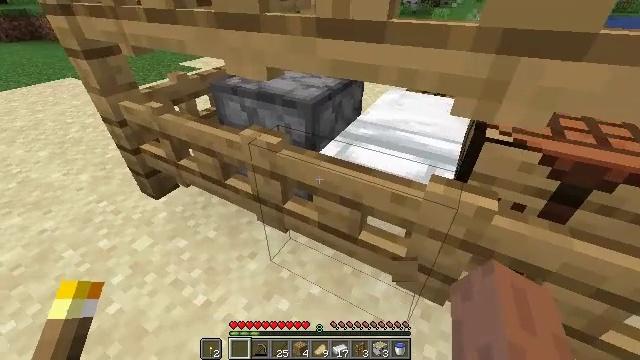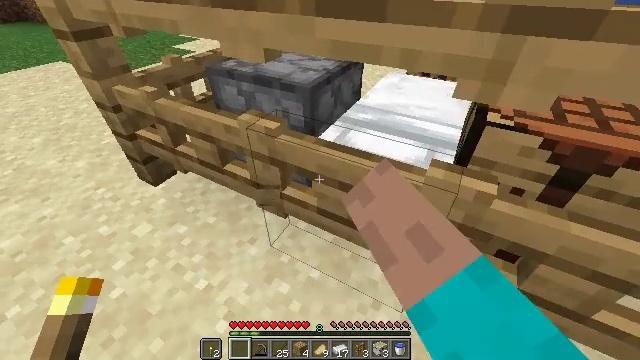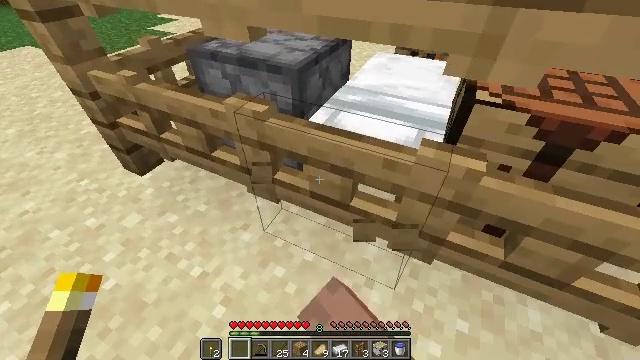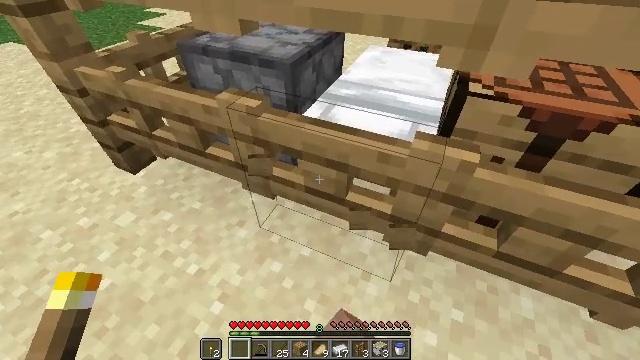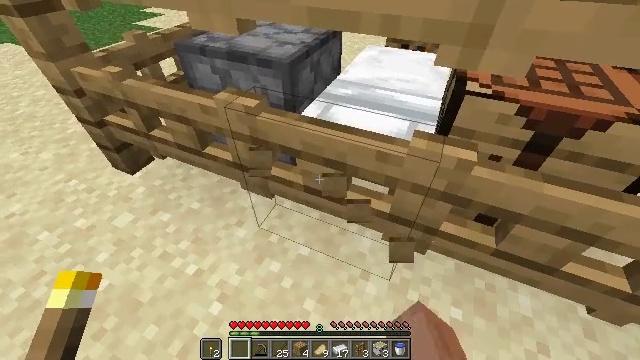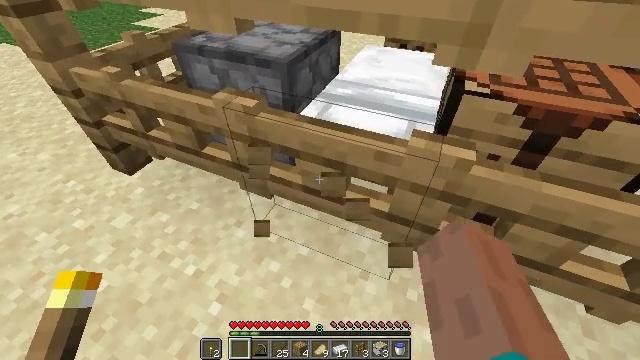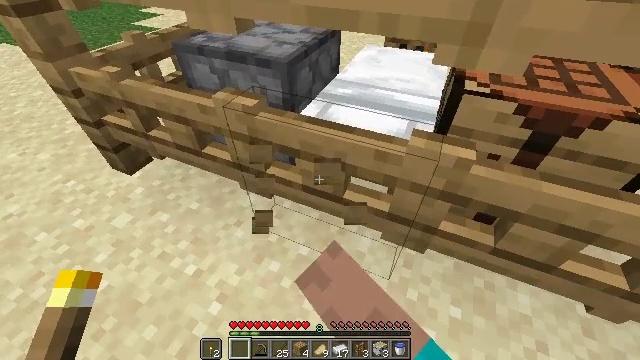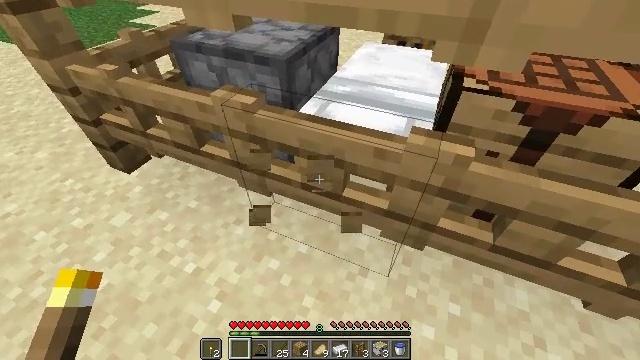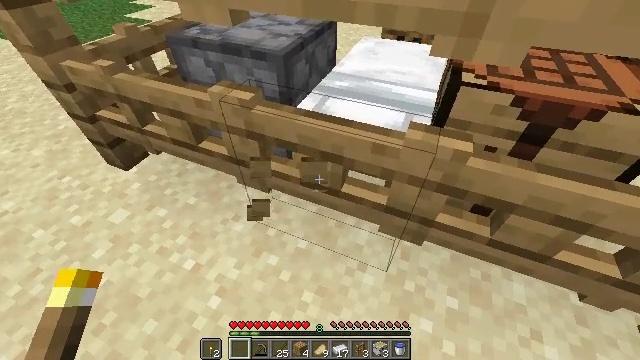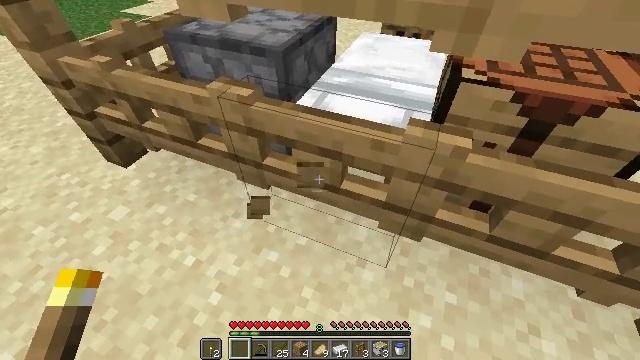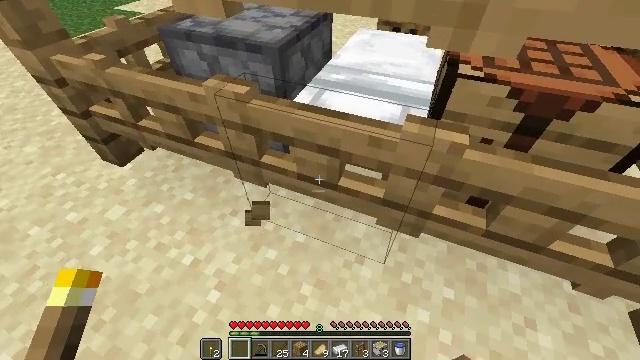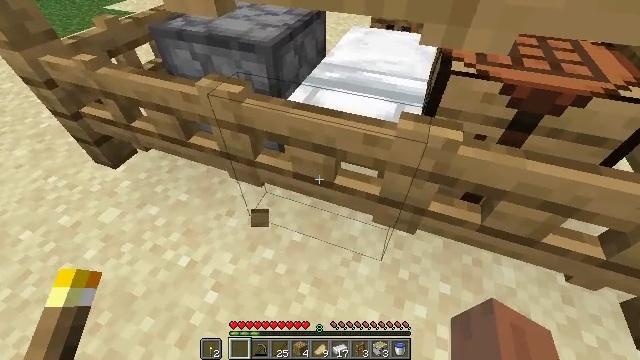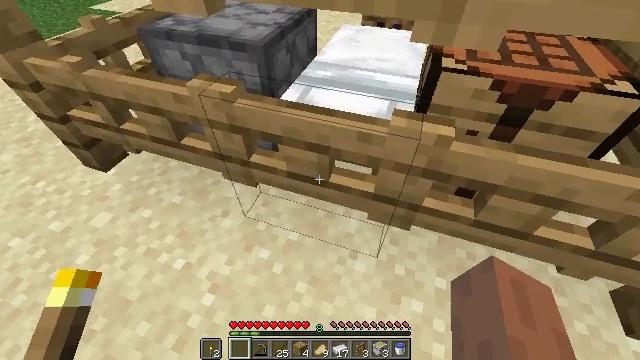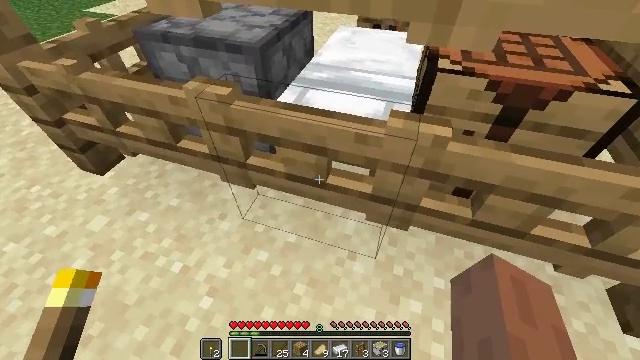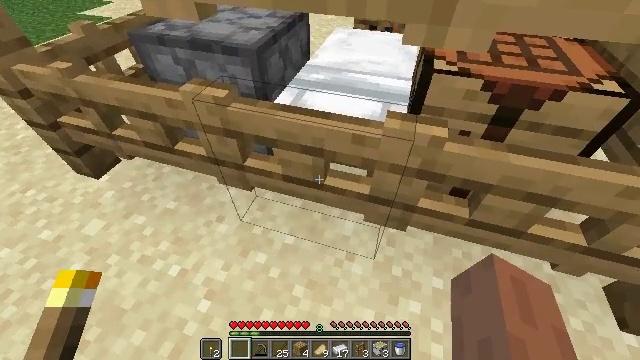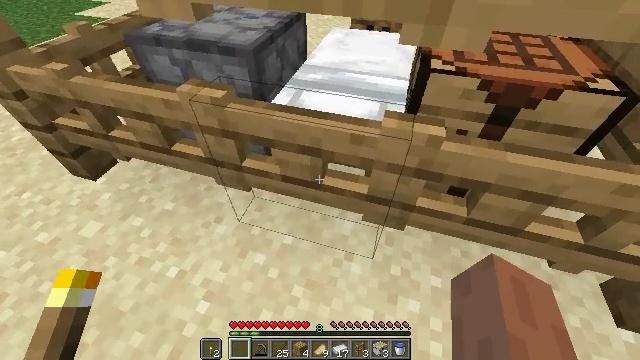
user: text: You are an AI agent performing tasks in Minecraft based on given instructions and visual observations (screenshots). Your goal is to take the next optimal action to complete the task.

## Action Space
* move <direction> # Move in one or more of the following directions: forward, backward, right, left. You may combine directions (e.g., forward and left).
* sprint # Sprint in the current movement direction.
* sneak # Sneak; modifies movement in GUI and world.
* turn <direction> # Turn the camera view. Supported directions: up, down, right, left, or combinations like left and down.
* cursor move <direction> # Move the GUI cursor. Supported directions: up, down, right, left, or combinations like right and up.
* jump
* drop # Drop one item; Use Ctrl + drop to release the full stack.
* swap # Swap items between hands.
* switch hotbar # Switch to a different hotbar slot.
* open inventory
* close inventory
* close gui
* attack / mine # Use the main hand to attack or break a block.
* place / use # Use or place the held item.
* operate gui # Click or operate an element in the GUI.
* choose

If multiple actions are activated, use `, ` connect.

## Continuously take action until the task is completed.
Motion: motion action
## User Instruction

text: Mine the oak fence gate.
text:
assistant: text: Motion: turn down, attack / mine
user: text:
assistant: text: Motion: turn right and down, attack / mine
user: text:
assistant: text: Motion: turn right and down, attack / mine
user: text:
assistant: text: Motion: attack / mine
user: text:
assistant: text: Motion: attack / mine
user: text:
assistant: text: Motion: attack / mine
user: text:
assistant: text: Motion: no_op
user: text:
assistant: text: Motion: no_op
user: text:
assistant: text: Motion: switch to hotbar 1
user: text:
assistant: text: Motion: switch to hotbar 1
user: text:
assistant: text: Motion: turn right, switch to hotbar 1
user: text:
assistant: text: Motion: turn right, switch to hotbar 1
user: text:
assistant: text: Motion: no_op
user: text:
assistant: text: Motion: no_op
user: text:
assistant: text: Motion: no_op
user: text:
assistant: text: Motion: no_op
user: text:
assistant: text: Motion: no_op
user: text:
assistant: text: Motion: turn right, open inventory
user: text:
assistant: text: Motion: cursor move right, open inventory
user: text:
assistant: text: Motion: cursor move right and down
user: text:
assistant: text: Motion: cursor move right and down
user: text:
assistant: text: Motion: no_op
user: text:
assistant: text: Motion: cursor move left
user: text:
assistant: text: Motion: cursor move left and up
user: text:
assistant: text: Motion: cursor move left
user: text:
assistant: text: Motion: cursor move left
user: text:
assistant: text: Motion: no_op
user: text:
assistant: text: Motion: no_op
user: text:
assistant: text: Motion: no_op
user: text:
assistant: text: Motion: cursor move left and down